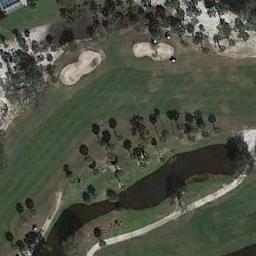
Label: golf_course